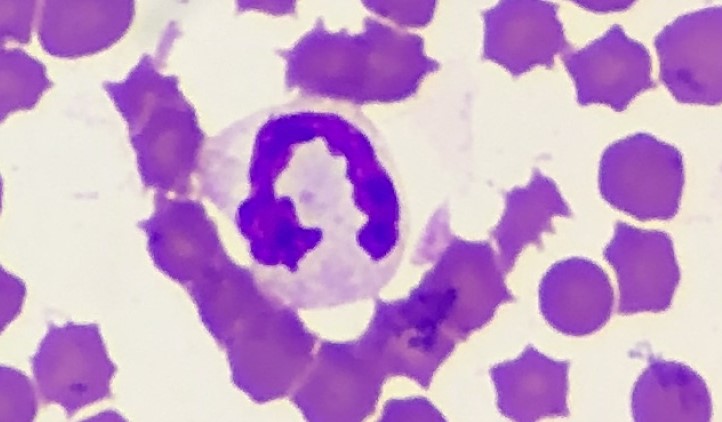
White blood cell type: Neutrophil